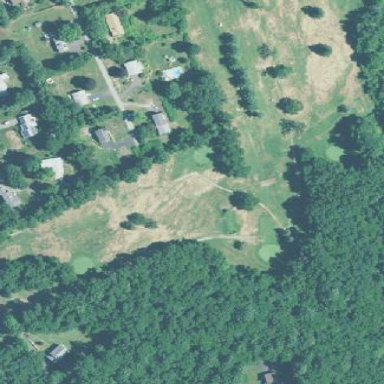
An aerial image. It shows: Golf fairway in the image.